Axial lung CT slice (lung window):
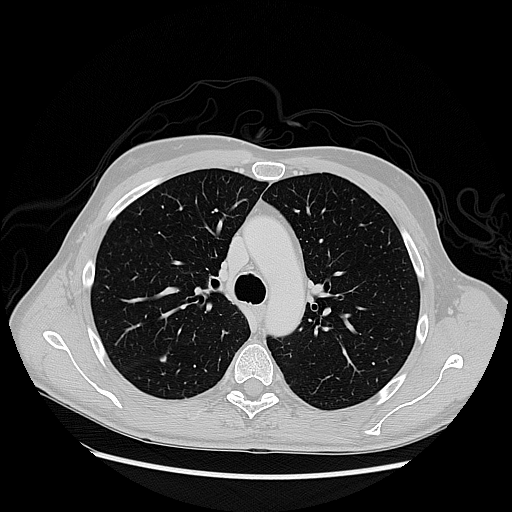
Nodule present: yes
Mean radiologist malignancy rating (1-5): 3